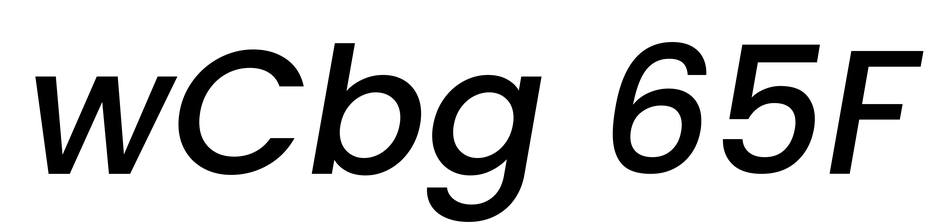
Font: Poppins-MediumItalic